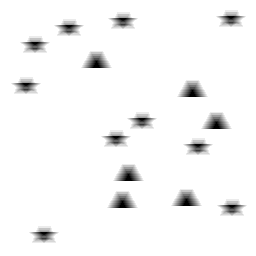
Squares: 0
Triangles: 6
Stars: 10
Total shapes: 16